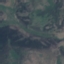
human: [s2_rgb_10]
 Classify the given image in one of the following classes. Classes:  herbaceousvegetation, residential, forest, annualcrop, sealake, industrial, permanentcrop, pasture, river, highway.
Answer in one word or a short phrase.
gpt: HerbaceousVegetation